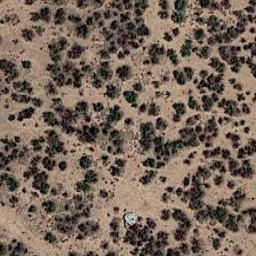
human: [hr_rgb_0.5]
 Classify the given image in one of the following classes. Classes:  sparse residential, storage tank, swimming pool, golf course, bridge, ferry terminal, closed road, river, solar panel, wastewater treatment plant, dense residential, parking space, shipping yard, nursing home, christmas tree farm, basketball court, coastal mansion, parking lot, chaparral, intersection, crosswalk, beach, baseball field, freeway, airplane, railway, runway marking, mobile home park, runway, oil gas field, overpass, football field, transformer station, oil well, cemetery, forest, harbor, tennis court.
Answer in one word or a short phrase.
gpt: chaparral